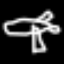
Label: airplane